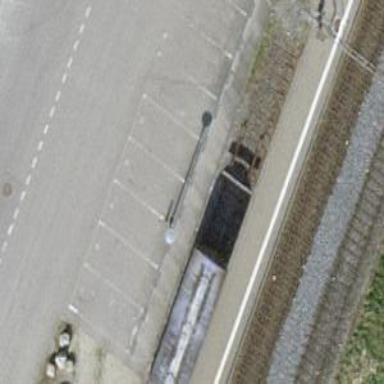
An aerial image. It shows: Railway buffer stop.